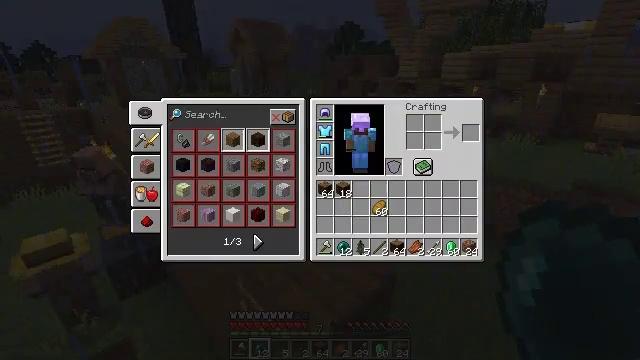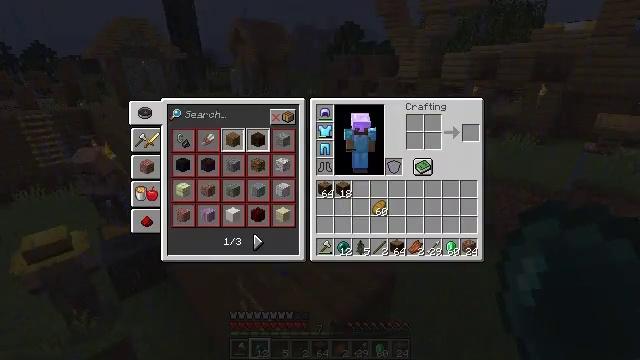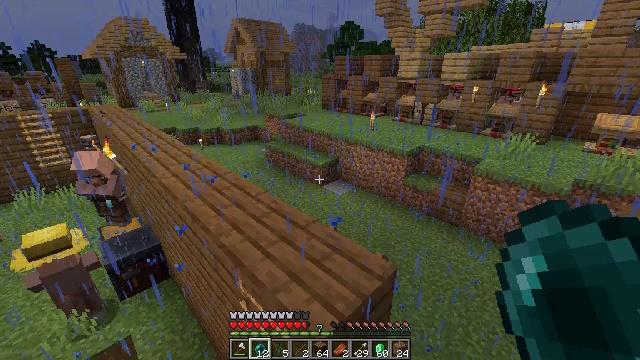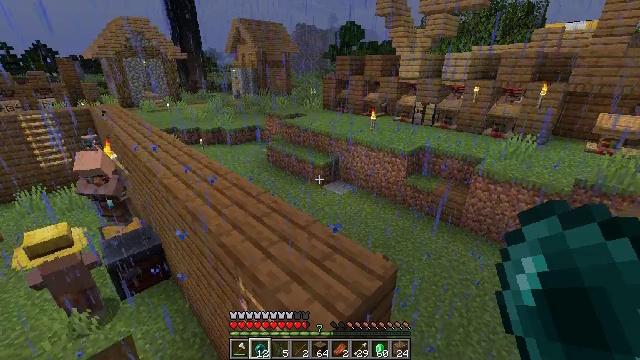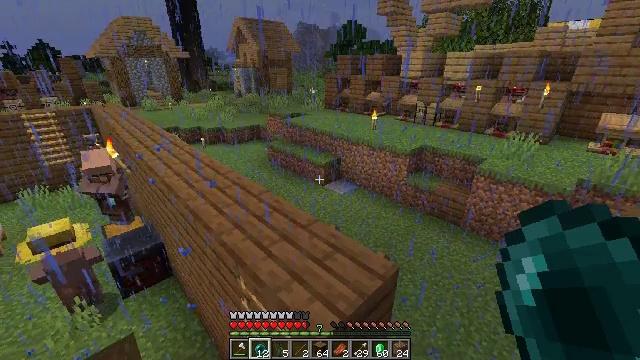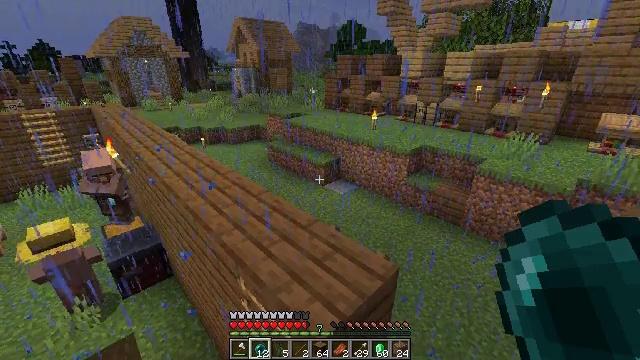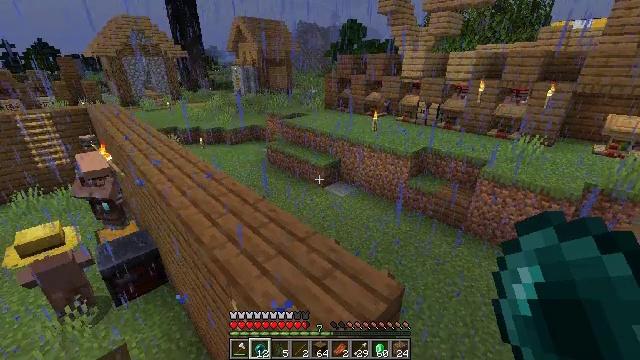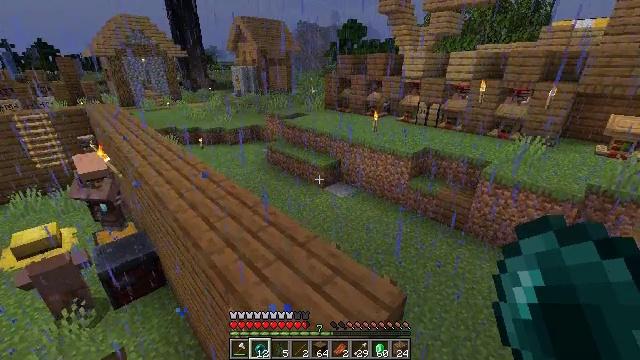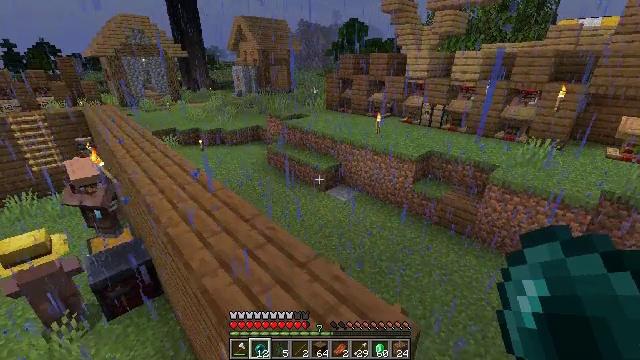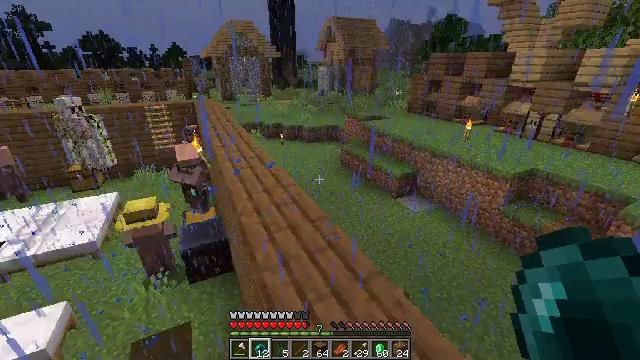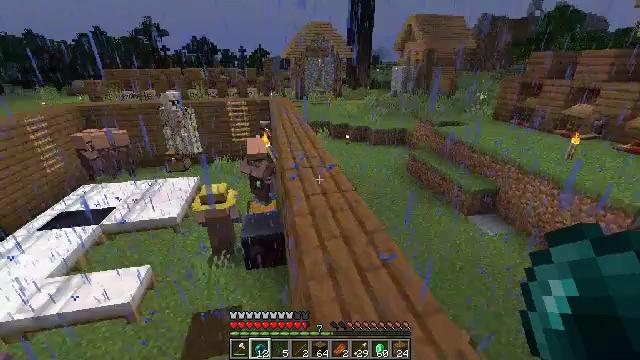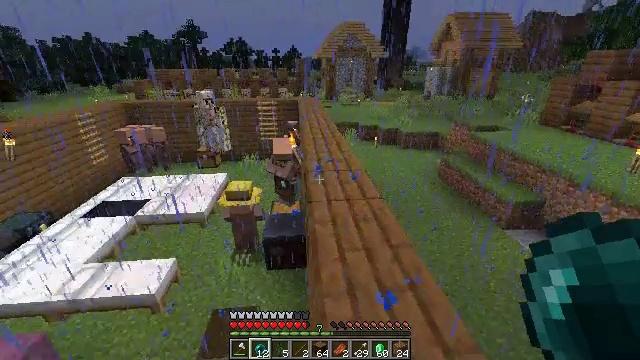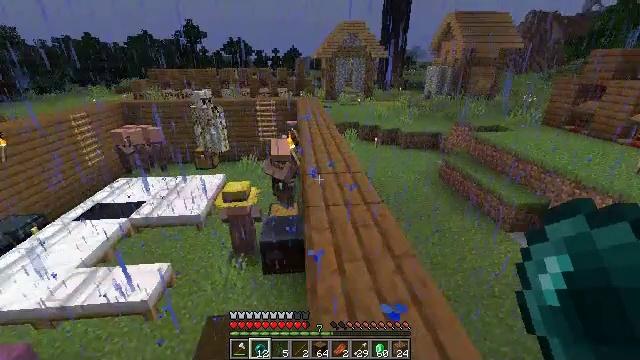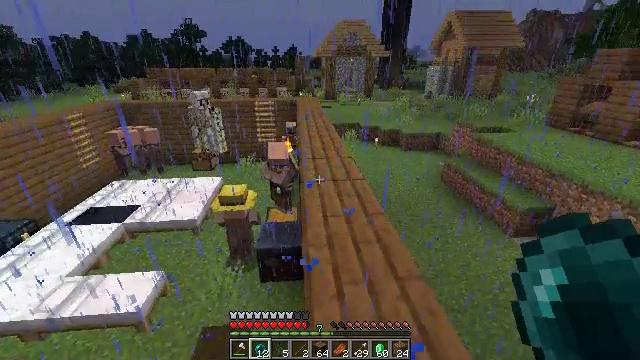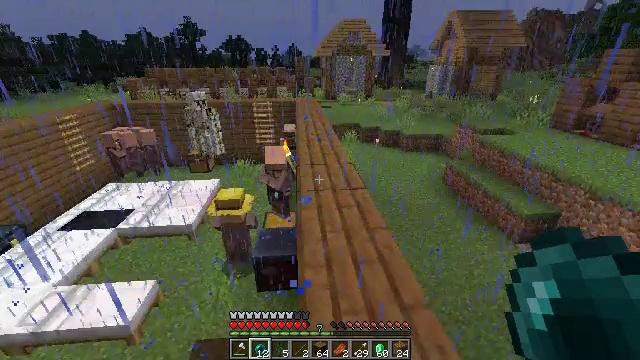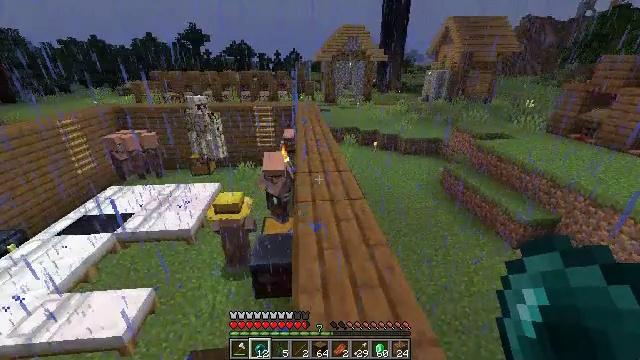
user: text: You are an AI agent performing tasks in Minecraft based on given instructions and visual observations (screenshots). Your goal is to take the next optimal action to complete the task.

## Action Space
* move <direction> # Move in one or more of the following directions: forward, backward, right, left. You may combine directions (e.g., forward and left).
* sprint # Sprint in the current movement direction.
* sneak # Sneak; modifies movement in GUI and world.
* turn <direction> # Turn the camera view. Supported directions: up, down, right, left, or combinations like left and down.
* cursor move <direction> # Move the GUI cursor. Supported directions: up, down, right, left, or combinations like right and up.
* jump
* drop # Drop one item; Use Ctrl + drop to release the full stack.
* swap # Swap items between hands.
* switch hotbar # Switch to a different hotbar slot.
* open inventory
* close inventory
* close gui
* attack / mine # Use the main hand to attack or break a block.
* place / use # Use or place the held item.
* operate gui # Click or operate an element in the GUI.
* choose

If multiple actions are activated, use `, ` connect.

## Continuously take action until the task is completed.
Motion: motion action
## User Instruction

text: Acquire an ender pearl.
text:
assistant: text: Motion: no_op
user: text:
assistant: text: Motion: close inventory
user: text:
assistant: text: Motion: close inventory
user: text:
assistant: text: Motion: close inventory
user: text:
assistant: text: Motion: move forward
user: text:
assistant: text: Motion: move forward
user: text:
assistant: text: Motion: move forward
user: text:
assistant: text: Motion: move forward
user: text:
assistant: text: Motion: move forward, turn left
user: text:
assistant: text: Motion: move forward, turn left
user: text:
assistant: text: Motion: move forward, turn left
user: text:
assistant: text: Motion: move forward
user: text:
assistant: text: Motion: move forward
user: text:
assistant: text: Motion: move forward, sprint
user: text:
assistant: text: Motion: move forward, sprint
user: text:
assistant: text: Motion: move forward, sprint
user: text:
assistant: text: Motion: move forward, sprint
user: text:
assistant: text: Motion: move forward, sprint
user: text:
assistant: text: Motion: move forward
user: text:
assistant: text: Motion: move forward
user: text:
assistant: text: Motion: move forward
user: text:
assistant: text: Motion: move forward
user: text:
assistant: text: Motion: move forward
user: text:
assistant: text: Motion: move forward, switch to hotbar 1
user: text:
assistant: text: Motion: move forward, switch to hotbar 1
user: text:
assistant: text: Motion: move forward, switch to hotbar 1
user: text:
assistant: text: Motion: move forward
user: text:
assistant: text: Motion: move forward
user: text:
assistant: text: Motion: move forward, turn left
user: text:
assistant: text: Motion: move forward, turn left and down